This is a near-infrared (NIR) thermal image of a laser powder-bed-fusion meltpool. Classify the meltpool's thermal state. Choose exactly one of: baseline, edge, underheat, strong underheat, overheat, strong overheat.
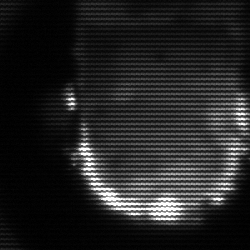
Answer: baseline